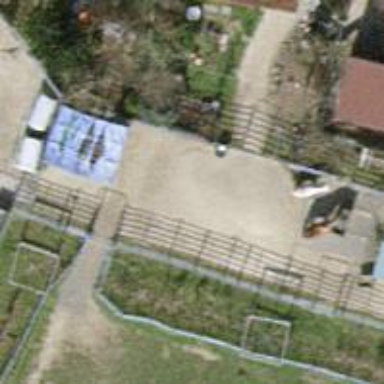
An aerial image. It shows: Fence.